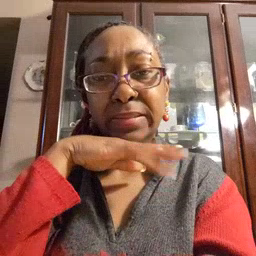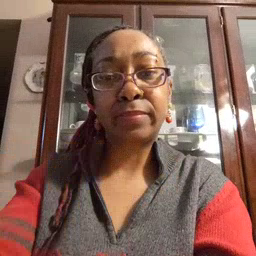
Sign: yucky